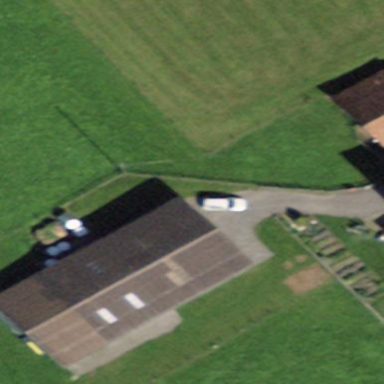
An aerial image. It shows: Rural barn.